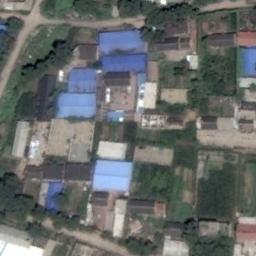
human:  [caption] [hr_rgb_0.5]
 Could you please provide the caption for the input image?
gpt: Many houses of different shapes and sizes are in the industrial area .

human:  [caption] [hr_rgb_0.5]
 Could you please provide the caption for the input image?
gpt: The industrial area has lots of workshops of different colors and green areas .

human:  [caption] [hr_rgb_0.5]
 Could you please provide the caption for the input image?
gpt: Neatly planned factory buildings and roads in an industrial area with large green areas and free land .

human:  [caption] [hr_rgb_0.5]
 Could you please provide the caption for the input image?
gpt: There is a road above the industrial area .

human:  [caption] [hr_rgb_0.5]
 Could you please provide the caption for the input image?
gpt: There are some blue buildings and green trees on the industrial area .